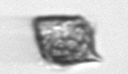
Label: Kryptoperidinium_triquetrum